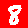
Digit: 8